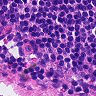
Metastatic tissue present: no